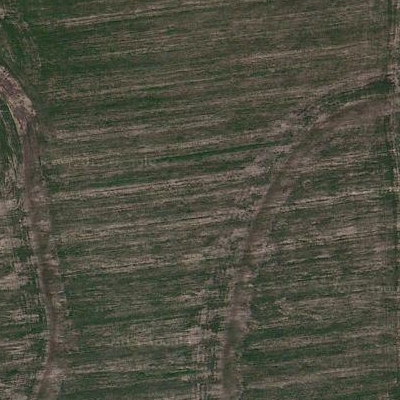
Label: Grass